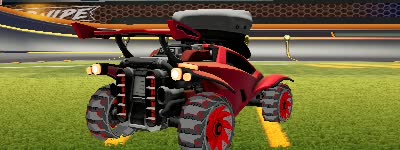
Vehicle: octane